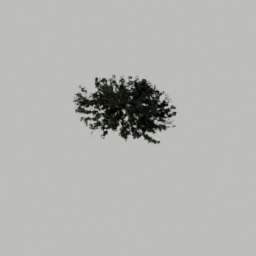
Label: nature